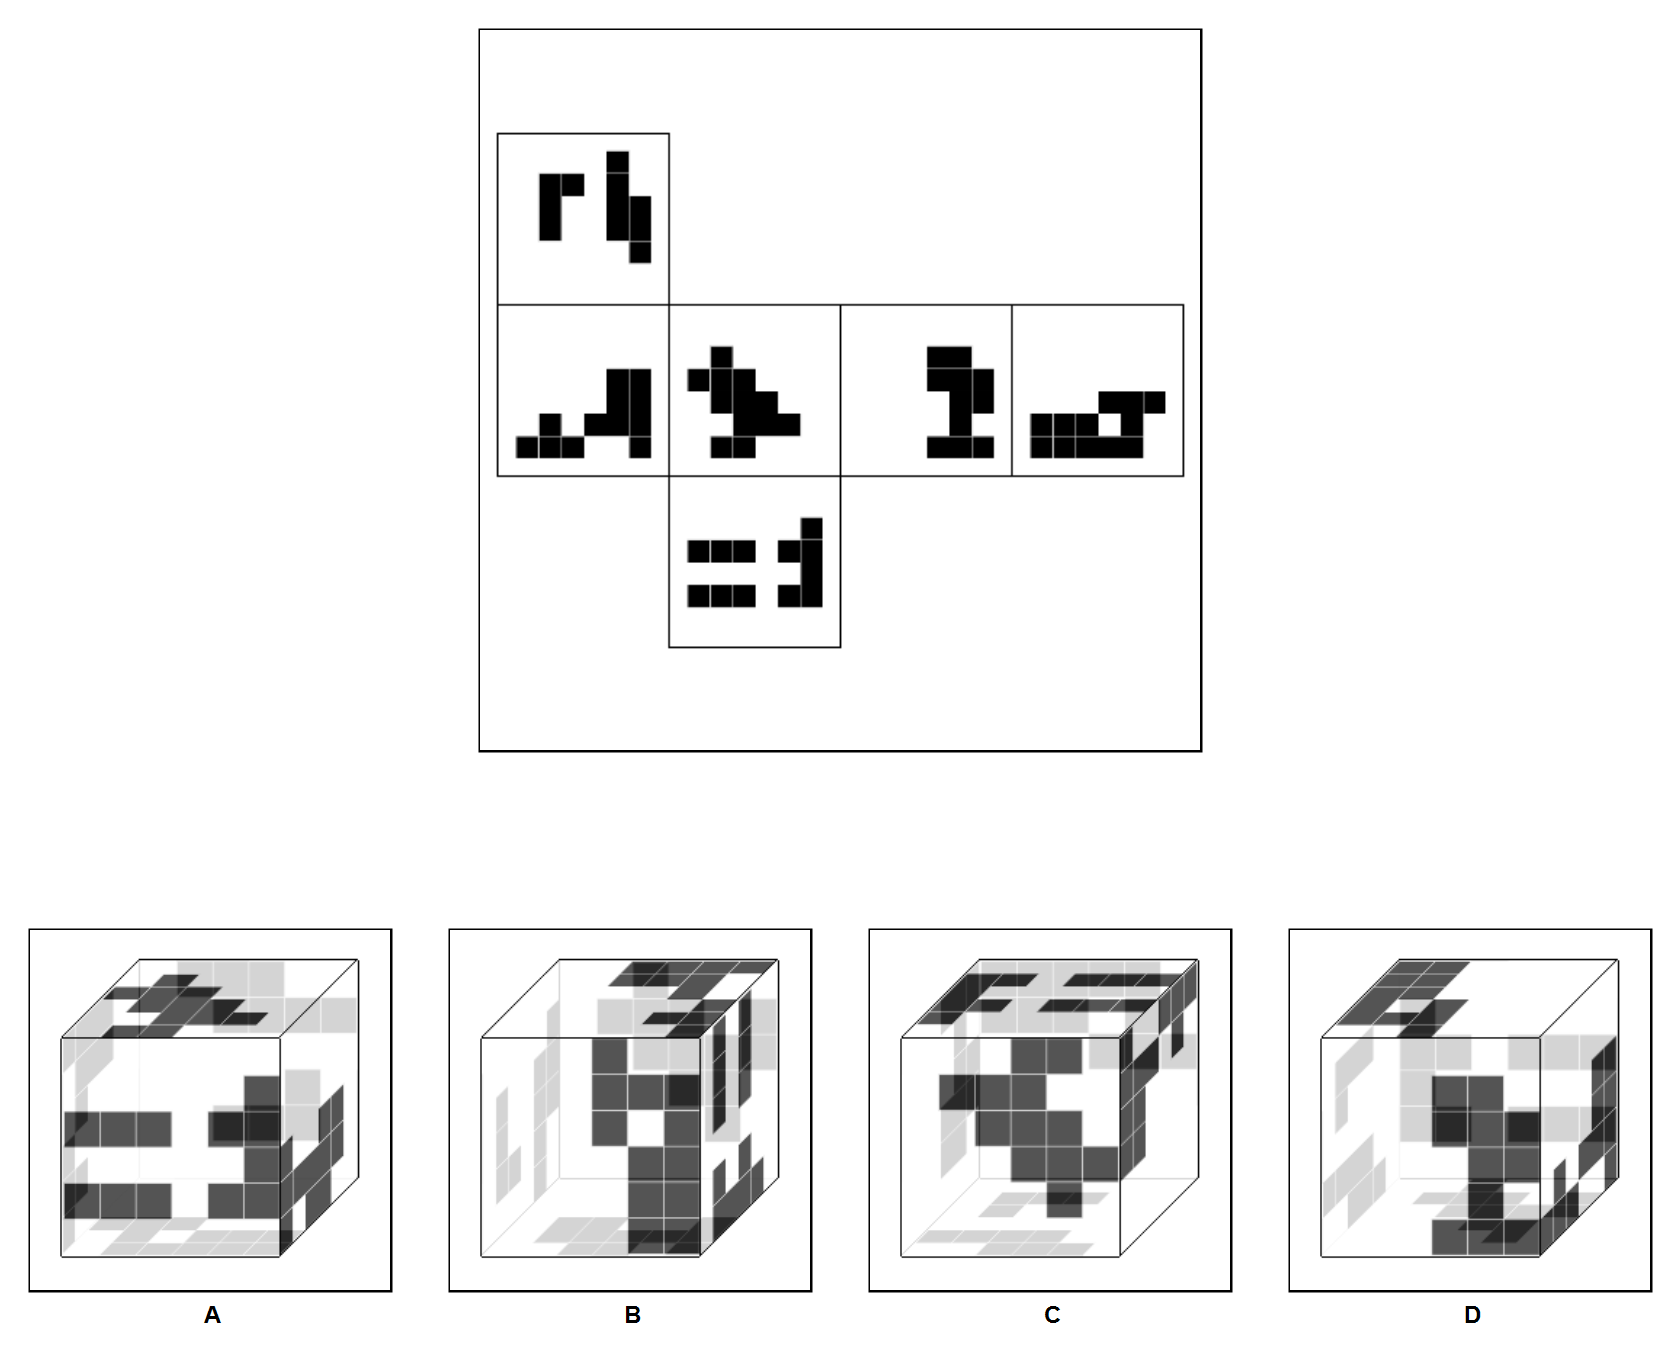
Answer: D